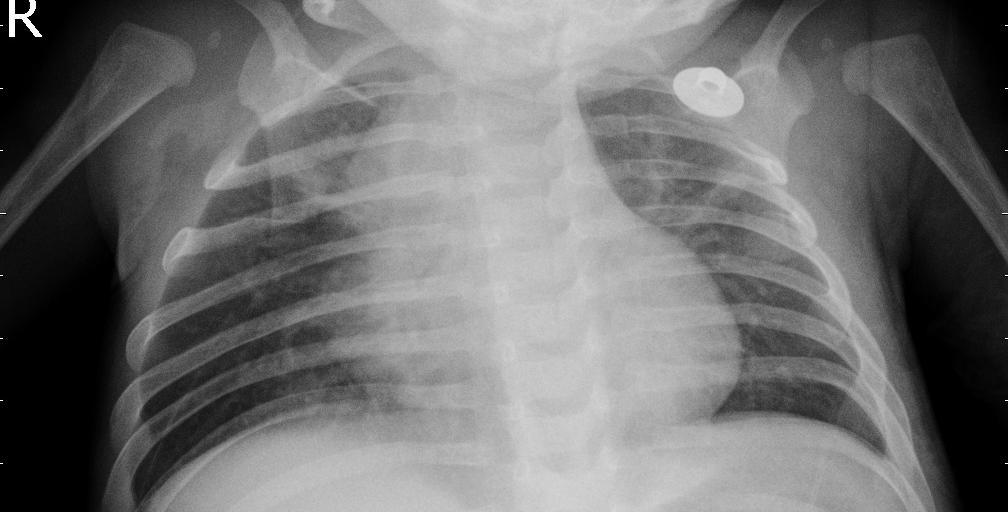
Diagnosis: PNEUMONIA